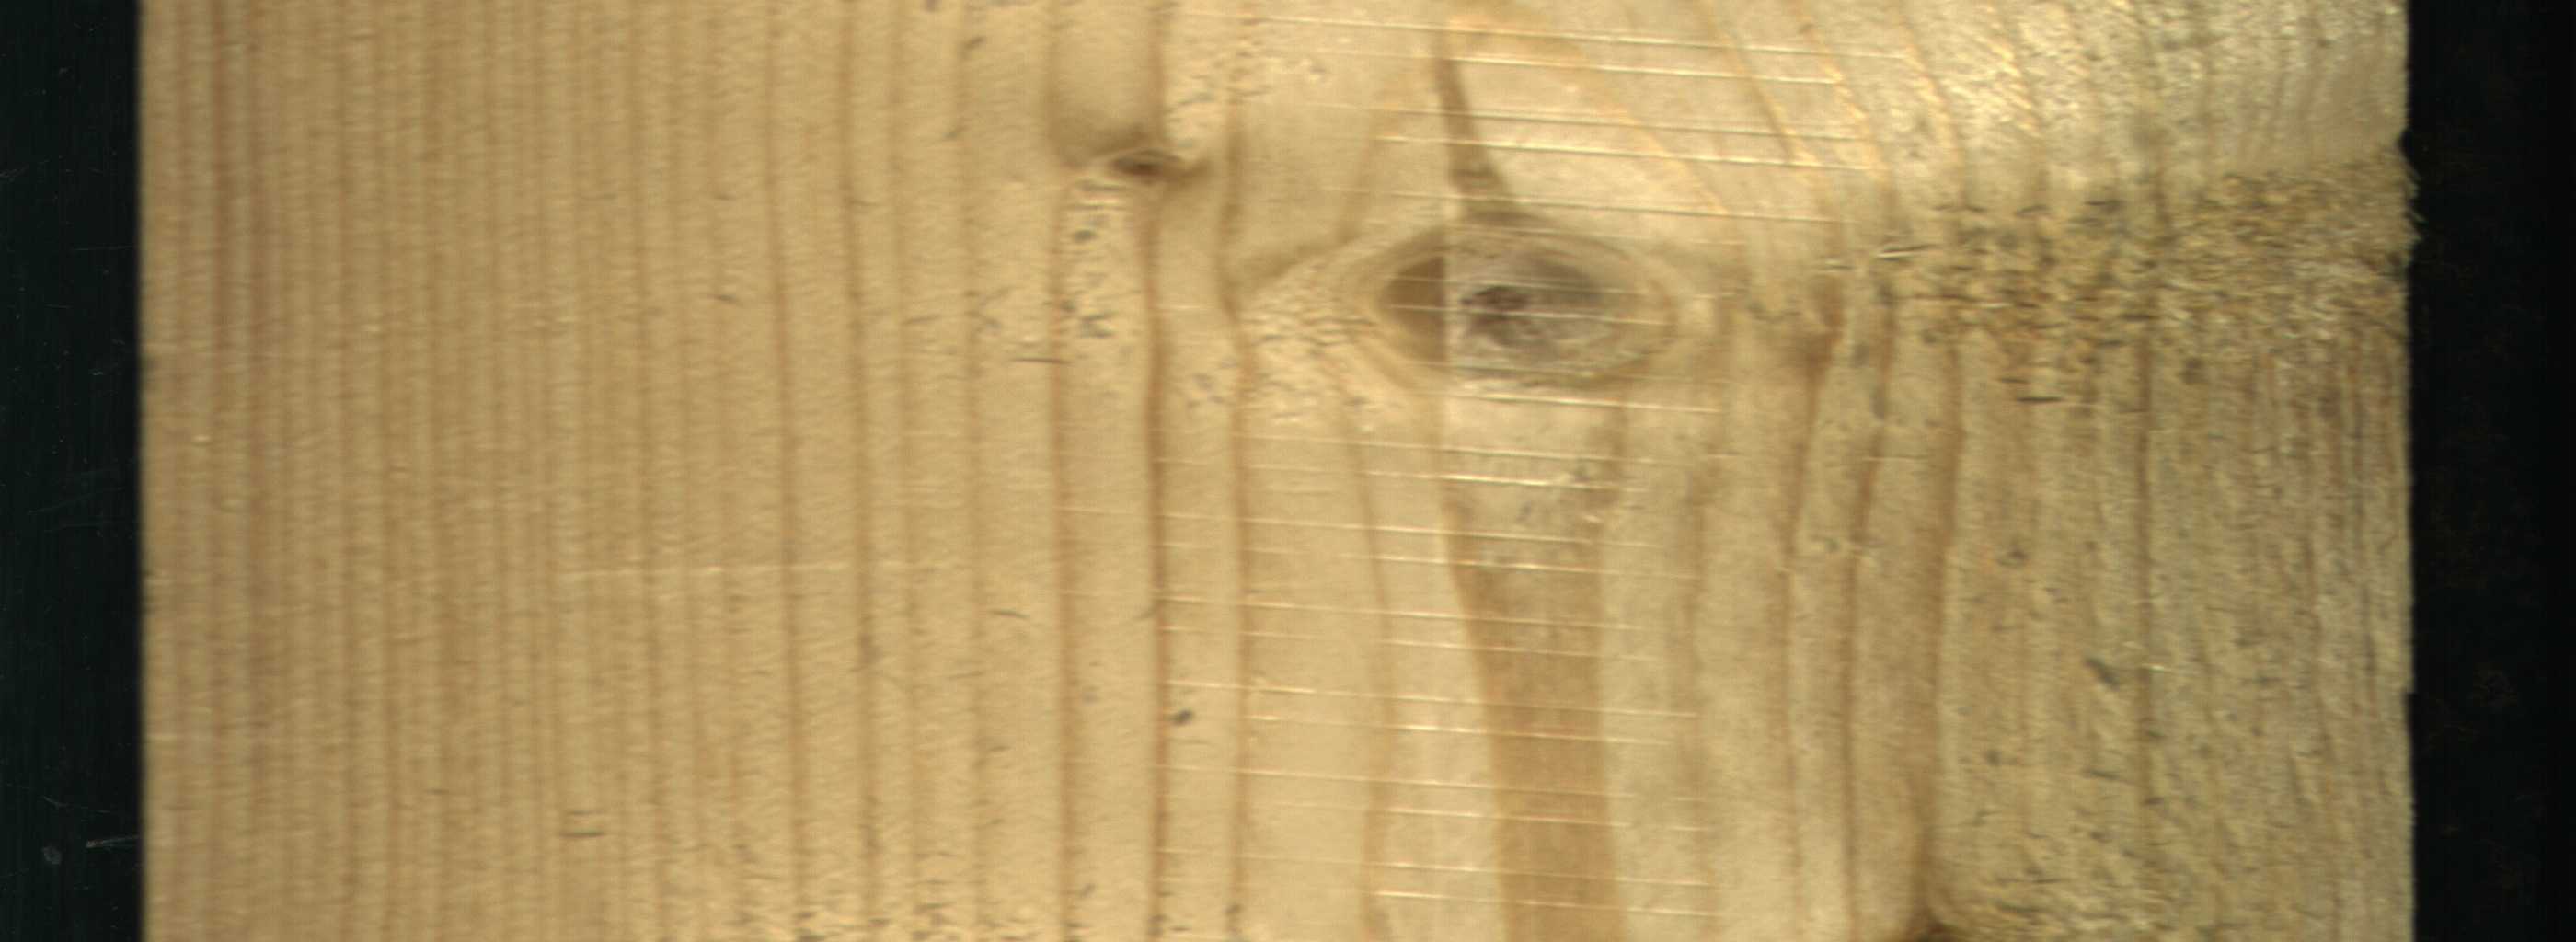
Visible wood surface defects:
Live_Knot
Live_Knot
Live_Knot